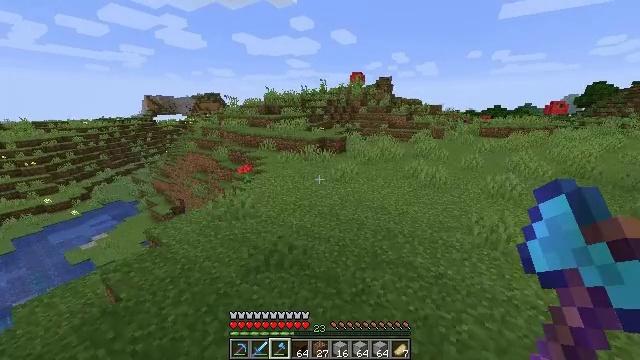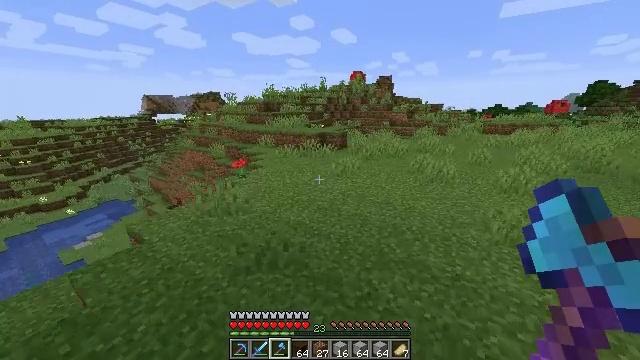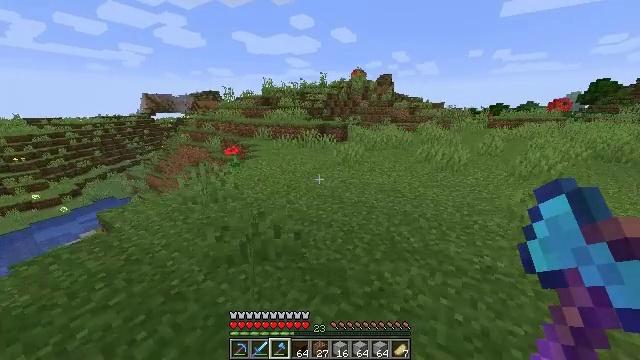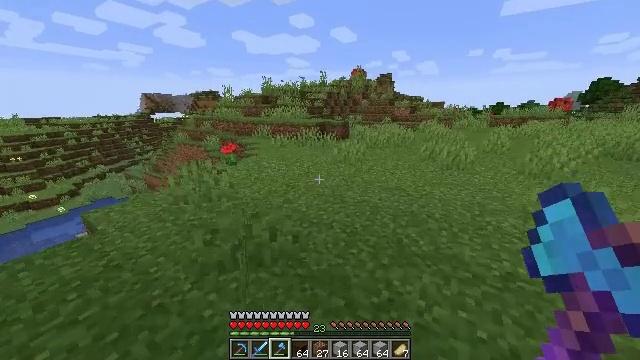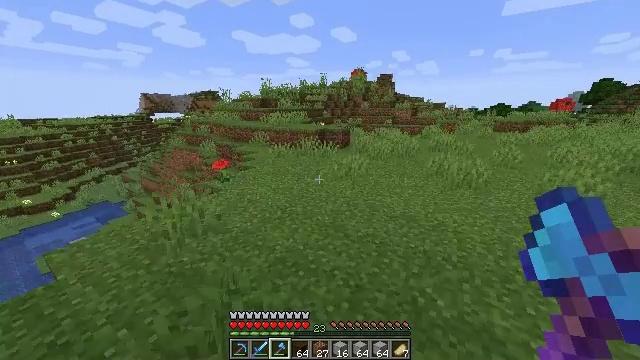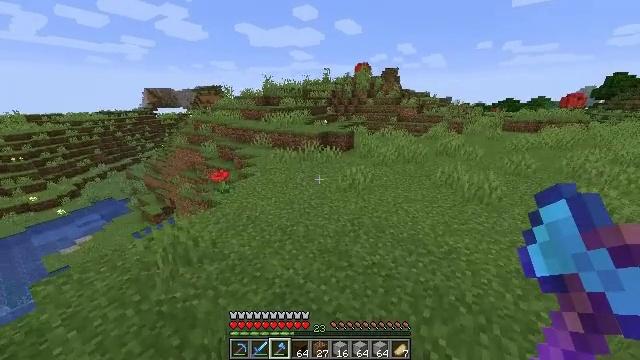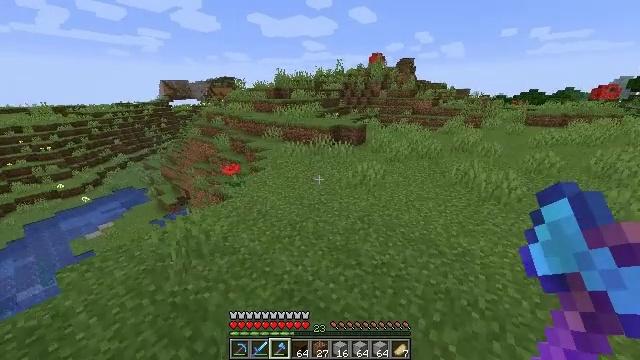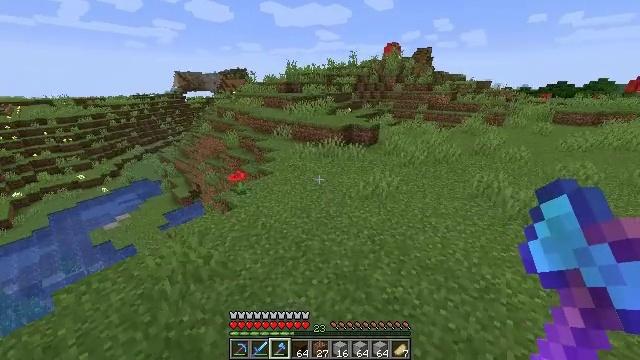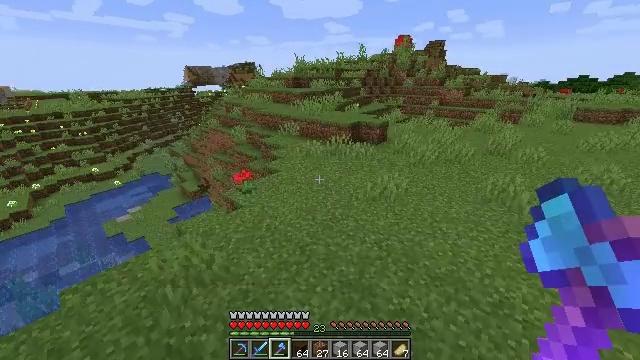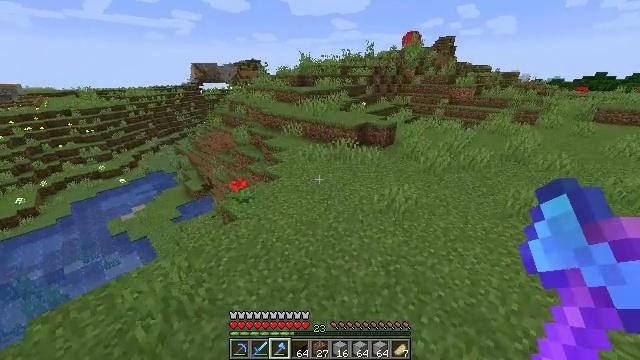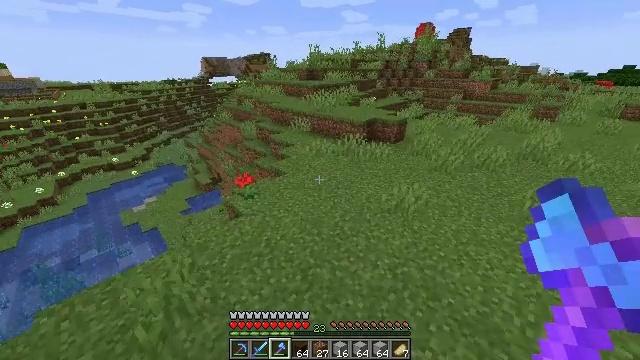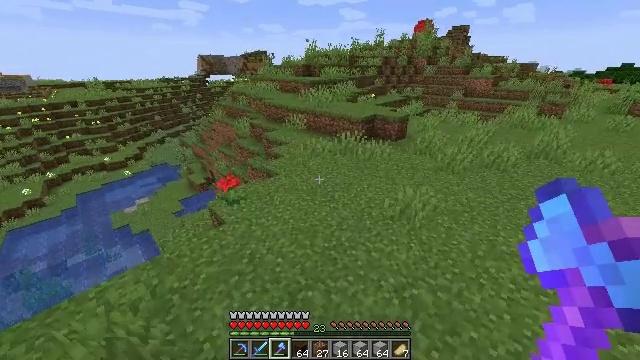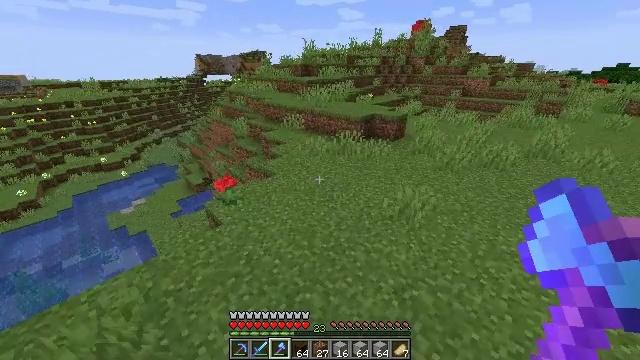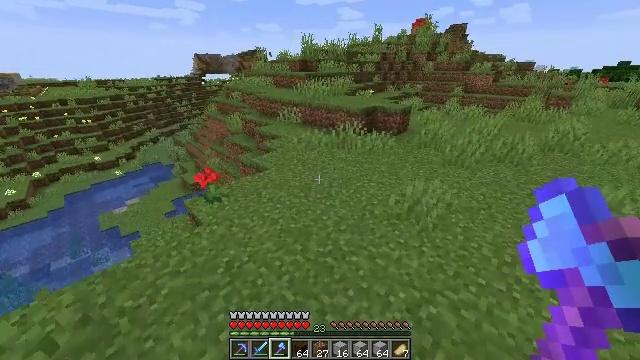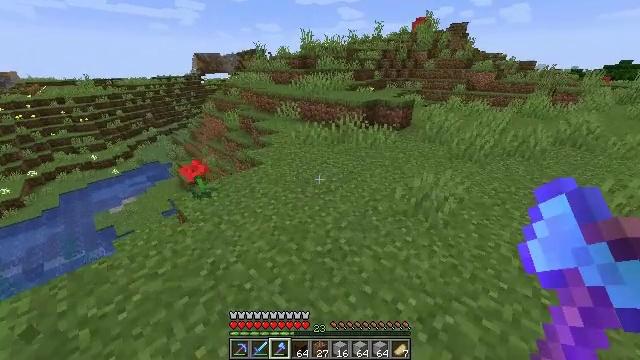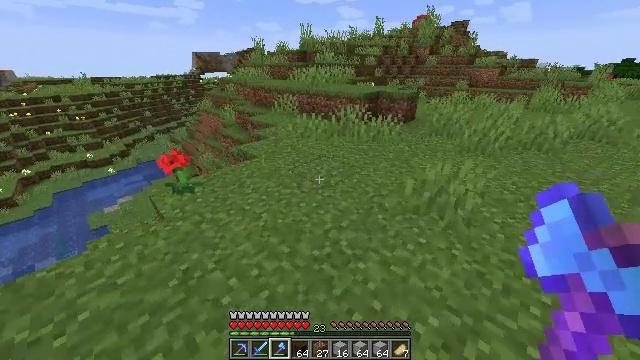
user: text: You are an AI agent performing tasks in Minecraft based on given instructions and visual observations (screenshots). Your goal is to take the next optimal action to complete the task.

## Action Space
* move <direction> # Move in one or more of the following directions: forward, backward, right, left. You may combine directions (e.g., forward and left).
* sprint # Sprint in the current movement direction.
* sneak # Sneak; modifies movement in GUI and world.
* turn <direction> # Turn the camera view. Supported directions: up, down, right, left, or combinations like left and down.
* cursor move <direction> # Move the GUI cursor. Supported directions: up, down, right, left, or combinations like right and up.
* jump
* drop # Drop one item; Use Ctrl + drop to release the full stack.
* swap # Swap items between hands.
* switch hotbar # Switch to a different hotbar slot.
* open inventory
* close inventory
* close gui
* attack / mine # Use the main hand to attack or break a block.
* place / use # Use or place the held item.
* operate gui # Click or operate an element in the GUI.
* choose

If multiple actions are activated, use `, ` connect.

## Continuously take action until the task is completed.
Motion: motion action
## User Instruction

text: Collect the grass block using a shovel.
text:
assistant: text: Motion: move forward, jump
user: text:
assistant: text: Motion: move forward, jump
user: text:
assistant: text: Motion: move forward, jump
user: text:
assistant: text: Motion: move forward, jump
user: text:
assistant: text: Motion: move forward, sprint, turn down, jump
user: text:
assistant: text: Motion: move forward, sprint, turn left and down, jump
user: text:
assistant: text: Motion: move forward, sprint, turn left and down, jump
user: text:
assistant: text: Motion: move forward, sprint, turn left and down, jump
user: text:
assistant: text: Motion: move forward, turn left, jump
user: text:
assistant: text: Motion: move forward, turn left and down, jump
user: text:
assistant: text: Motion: move forward, jump
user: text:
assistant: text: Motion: move forward, jump
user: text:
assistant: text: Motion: move forward, jump
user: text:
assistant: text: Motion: move forward, sprint, jump
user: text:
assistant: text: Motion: move forward, sprint, jump
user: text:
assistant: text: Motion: move forward, sprint, jump
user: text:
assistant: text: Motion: move forward, sprint, jump
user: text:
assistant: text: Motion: move forward, jump
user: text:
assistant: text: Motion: move forward, jump
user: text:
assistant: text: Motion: move forward, jump
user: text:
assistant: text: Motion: move forward, jump
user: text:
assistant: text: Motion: move forward, jump
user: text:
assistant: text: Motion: move forward, jump
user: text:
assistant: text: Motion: move forward, sprint, jump
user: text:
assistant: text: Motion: move forward, sprint, jump
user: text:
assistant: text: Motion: move forward, sprint, turn left, jump
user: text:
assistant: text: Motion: move forward, sprint, turn left, jump
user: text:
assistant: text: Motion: move forward, turn left, jump
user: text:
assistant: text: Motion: move forward, turn left, jump
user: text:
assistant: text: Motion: move forward, turn left, jump